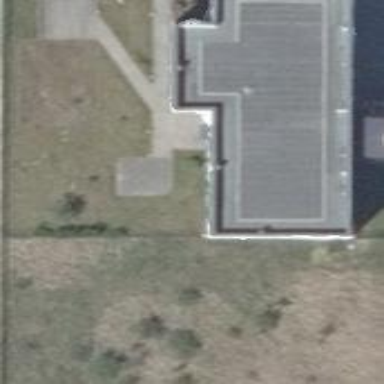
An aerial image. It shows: Commercial building.